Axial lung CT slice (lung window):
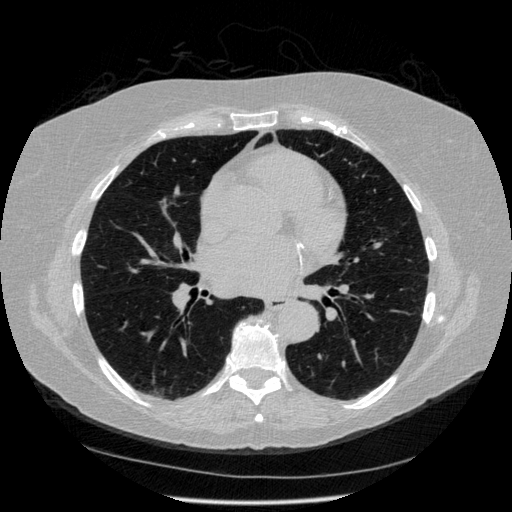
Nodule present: no